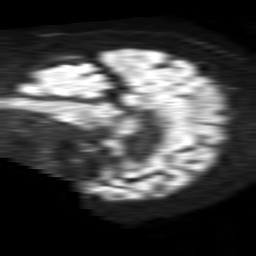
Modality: TRACE
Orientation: sagittal
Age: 70
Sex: female
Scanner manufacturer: philips
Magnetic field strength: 1.5 T
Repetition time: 4.6 s
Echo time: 0.08631 s